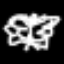
Label: angel